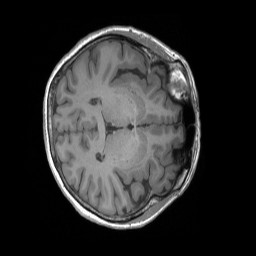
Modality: T1w
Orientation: axial
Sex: female
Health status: ill
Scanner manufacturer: siemens
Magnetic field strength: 3 T
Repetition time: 1.66 s
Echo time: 0.00254 s